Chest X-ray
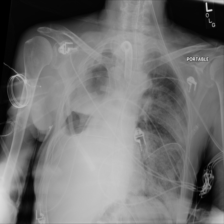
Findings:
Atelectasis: negative
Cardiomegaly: negative
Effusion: negative
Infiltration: negative
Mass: negative
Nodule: negative
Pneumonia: negative
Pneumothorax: negative
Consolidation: negative
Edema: positive
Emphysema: negative
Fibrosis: negative
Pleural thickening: negative
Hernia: negative